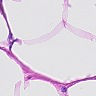
Metastatic tissue present: no